Interaction volume radius: 10 \u00c5
Interaction volume height: 15 \u00c5
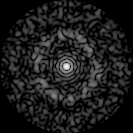
Disorder parameter: 0.8315